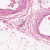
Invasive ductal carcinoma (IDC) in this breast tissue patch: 0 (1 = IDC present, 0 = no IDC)